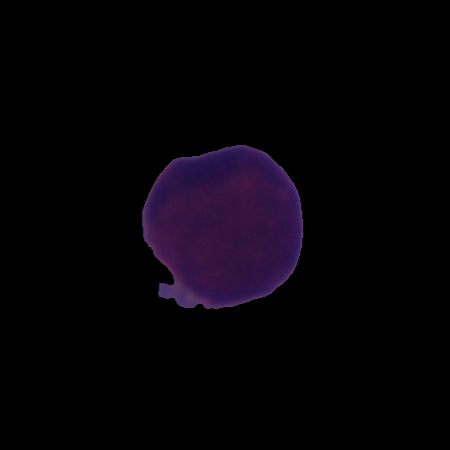
Label: cancer